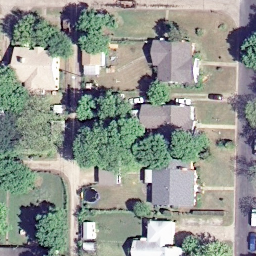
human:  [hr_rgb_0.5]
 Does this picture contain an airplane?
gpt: no

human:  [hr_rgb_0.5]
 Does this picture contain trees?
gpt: yes

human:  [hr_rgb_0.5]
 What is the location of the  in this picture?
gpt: i cannot see it

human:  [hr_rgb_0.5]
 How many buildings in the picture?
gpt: five